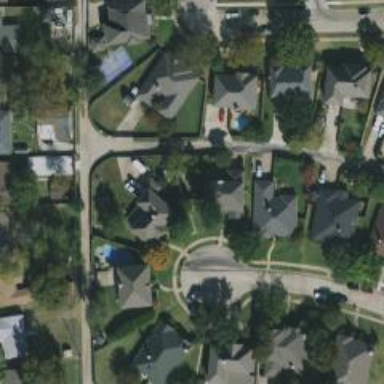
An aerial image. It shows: Alley classified as service road.